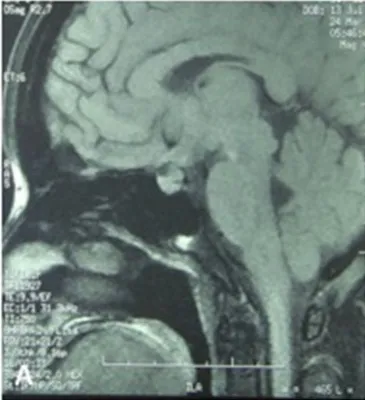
The MRI of the brain and the pituitary. (A,C) No significant expansion of the sella, irregular cystic-solid mixed mass in the hypothalamus region, solid part presented iso-signal, the boundaries between the lesion and pituitary stalk, pituitary are not clear, the optic chiasm was compressed.
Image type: radiology (mri)